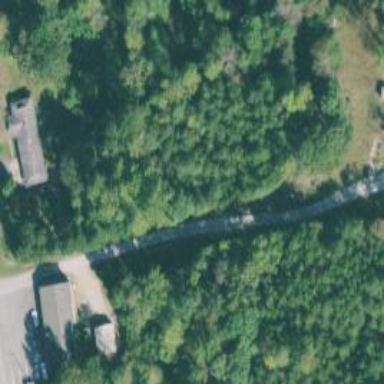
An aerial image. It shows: Culvert tunnel.